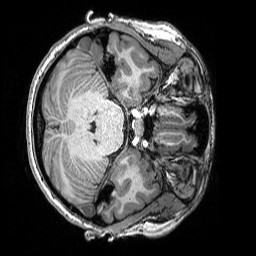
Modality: T1w
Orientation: axial
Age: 24
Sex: female
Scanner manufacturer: siemens
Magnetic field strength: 3 T
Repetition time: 2.5 s
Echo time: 0.00343 s